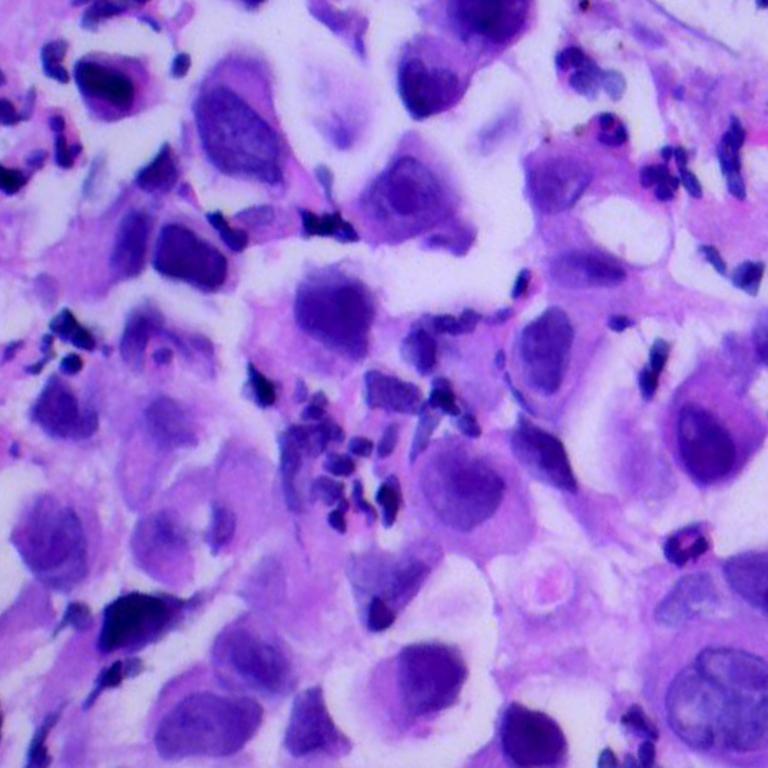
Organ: lung
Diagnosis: adenocarcinomas